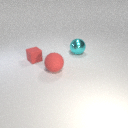
large cyan metal sphere to the right of small red rubber cube